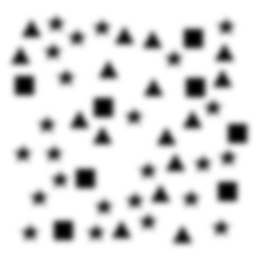
Squares: 8
Triangles: 16
Stars: 24
Total shapes: 48